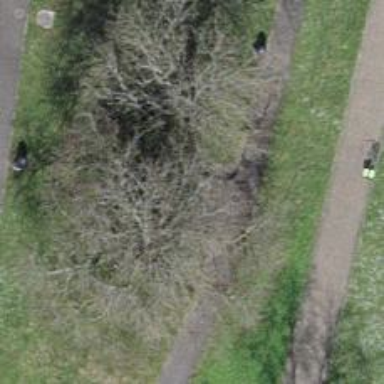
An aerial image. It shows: Bench under tree.